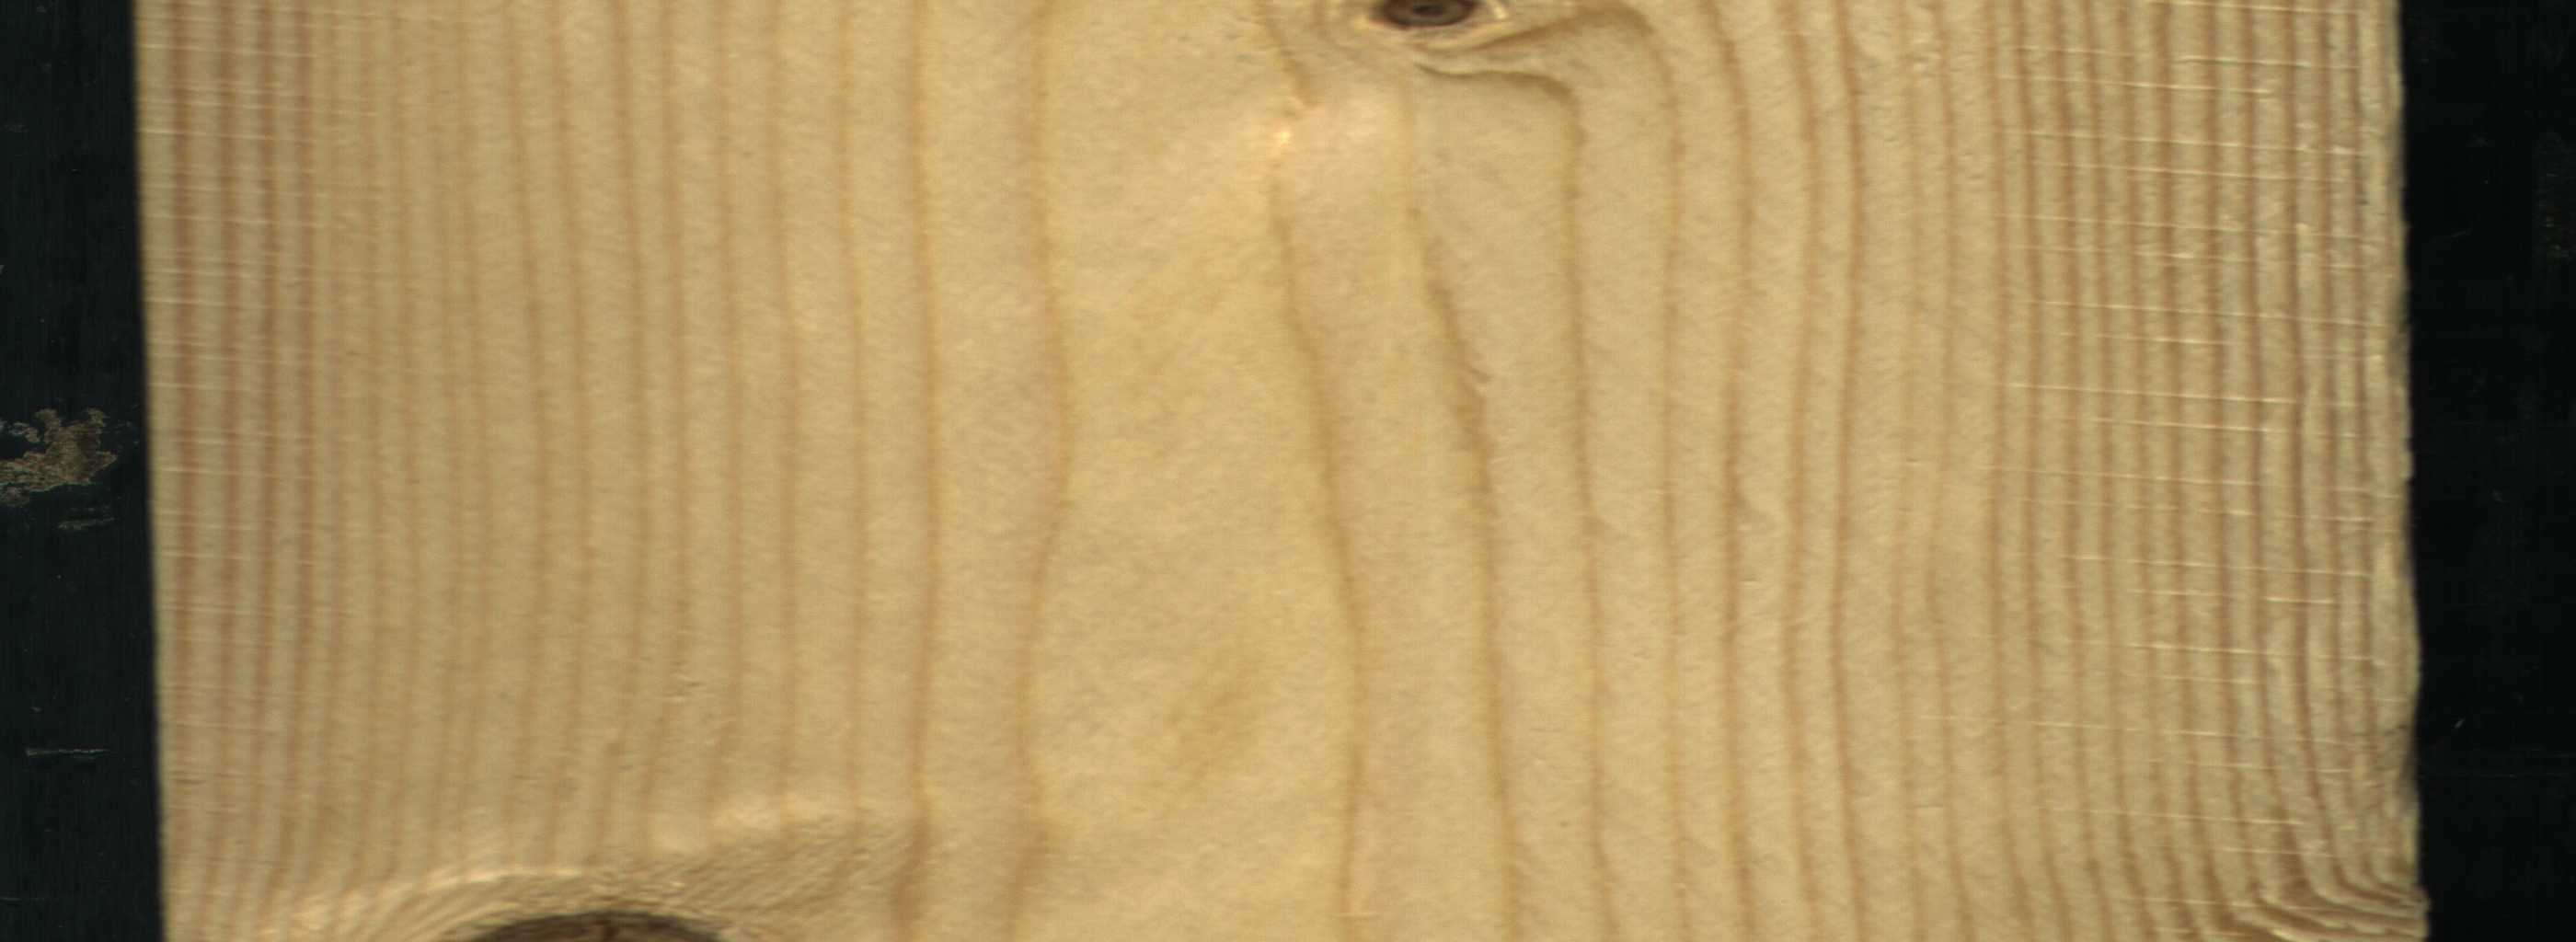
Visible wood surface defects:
Dead_Knot
Dead_Knot